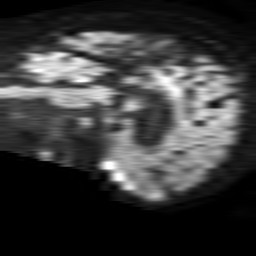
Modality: TRACE
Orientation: sagittal
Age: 72
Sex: male
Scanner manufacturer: philips
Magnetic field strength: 1.5 T
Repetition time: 4.6 s
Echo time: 0.08631 s